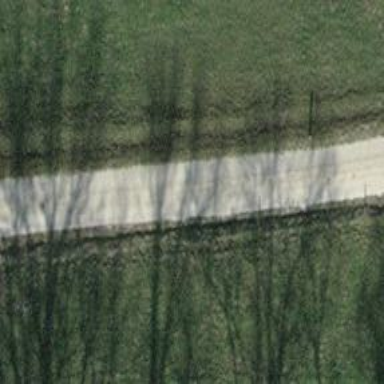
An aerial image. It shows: Track with grade 2 tracktype.